Field crop: maize
Growth stage: 2
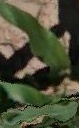
Species: maize